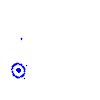
Particle: kaon